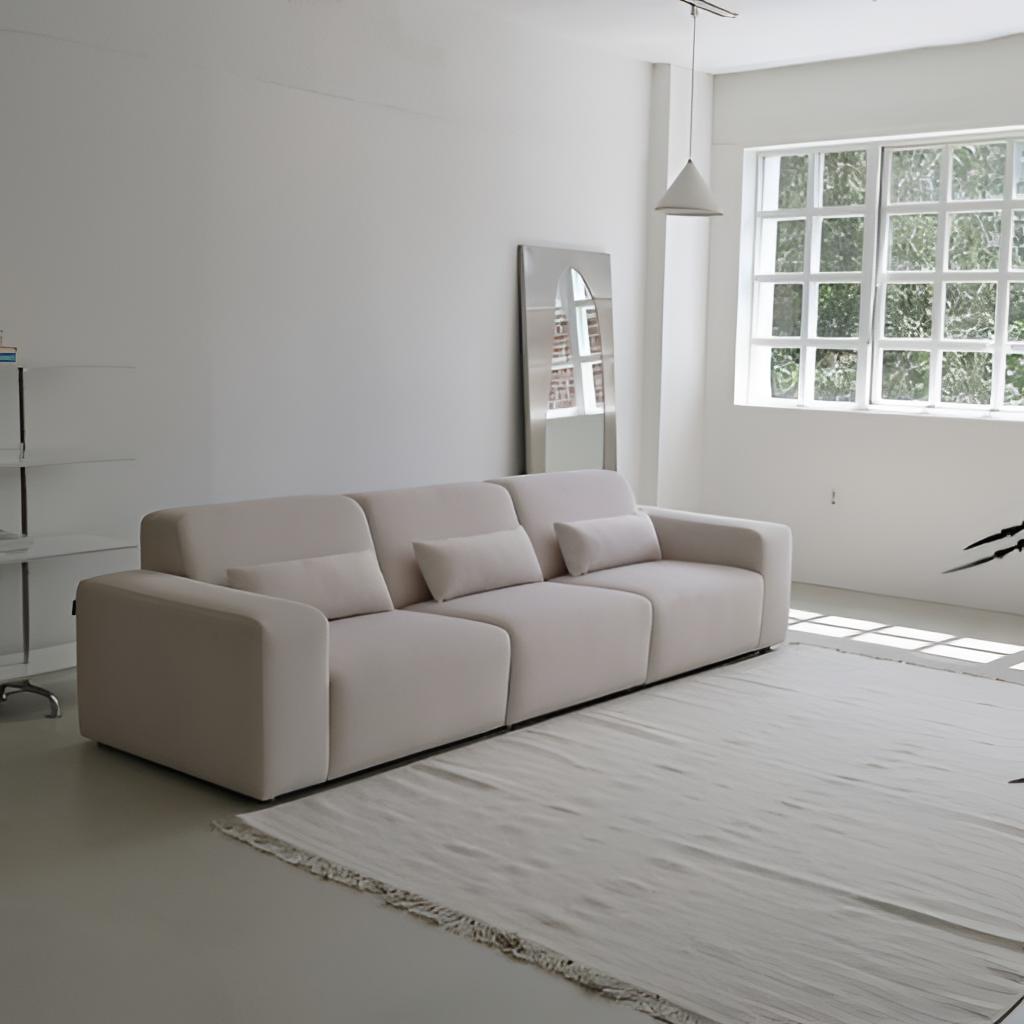
beige fabric sofa, living room, paint wallpaper, with solid pattern, minimalist, concrete flooring, with smooth pattern